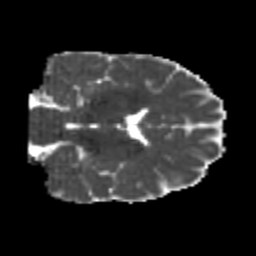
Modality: MD
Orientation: coronal
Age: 25
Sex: male
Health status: healthy
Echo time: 0.074 s